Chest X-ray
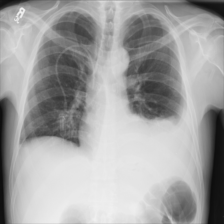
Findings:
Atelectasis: negative
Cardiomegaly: negative
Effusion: positive
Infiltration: negative
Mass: negative
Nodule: negative
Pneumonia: negative
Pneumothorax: negative
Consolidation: negative
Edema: negative
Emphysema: negative
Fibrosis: negative
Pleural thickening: negative
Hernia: negative